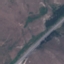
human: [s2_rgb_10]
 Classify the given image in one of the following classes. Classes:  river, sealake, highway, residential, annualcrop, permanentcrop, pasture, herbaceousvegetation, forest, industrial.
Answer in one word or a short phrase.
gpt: Highway